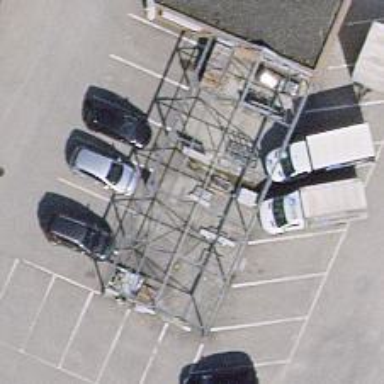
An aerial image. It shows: Charging station.